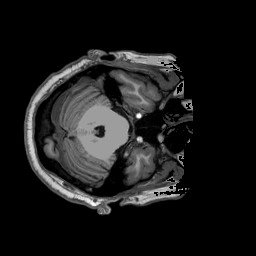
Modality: T1w
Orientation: coronal